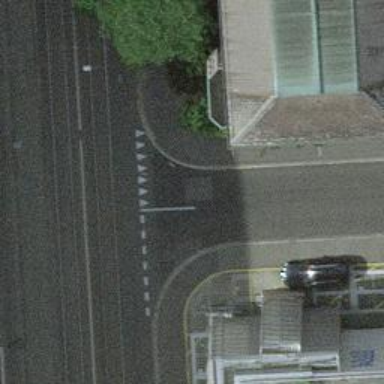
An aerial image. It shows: Kerb barrier.